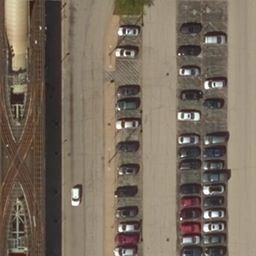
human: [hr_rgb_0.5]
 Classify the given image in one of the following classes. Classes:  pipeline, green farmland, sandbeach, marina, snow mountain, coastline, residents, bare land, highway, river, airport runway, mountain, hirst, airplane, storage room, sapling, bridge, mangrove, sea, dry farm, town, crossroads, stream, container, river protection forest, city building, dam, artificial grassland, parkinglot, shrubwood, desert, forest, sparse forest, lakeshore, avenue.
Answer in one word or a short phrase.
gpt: parkinglot